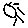
Label: sun